Interaction volume radius: 5 \u00c5
Interaction volume height: 10 \u00c5
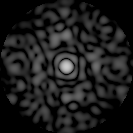
Disorder parameter: 0.8508